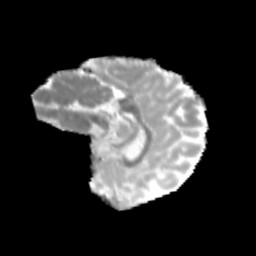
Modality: MD
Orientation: sagittal
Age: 12
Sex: male
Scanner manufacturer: siemens
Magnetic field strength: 3 T
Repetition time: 3.8 s
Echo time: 0.07 s